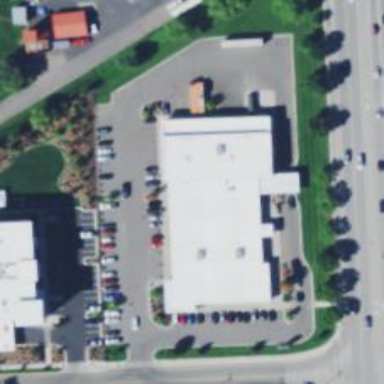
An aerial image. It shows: Building.